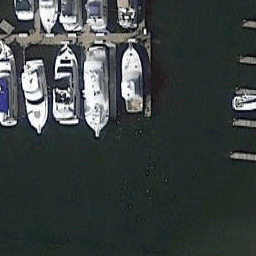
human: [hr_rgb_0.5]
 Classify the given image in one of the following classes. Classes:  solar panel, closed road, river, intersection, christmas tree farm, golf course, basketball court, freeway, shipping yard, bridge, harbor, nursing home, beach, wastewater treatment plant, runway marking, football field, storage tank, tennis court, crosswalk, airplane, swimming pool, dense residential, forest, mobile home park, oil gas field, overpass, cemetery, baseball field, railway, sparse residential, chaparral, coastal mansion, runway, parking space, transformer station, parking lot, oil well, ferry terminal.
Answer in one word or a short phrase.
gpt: harbor